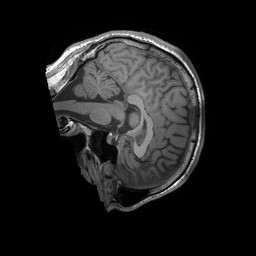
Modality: T1w
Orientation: sagittal
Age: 29
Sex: male